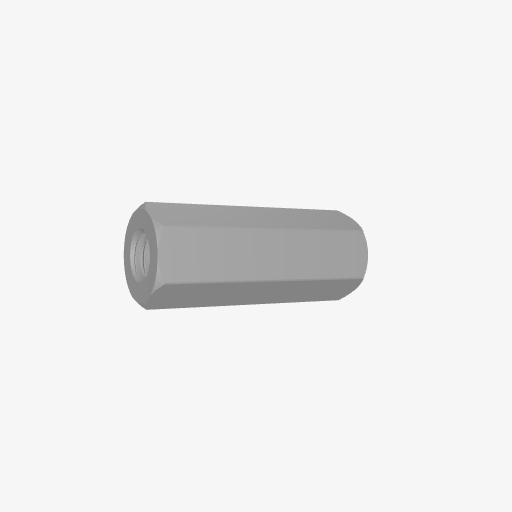
Part: Standoff8RID19